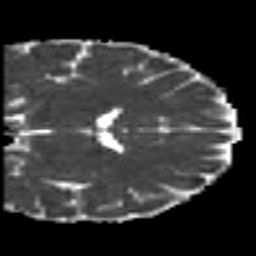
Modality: MD
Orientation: coronal
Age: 19
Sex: female
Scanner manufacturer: siemens
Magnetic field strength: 3 T
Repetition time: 7 s
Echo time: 0.0926 s